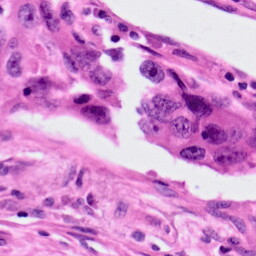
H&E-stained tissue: Lung